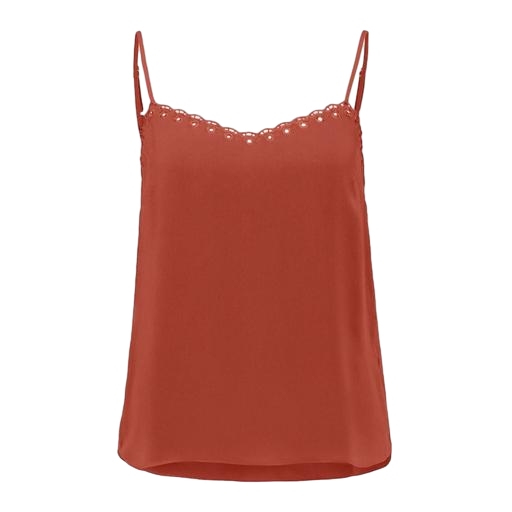
multicolor vila brown lace detail cami, camisole top, multicolor vero moda rust high neck blouse, white background